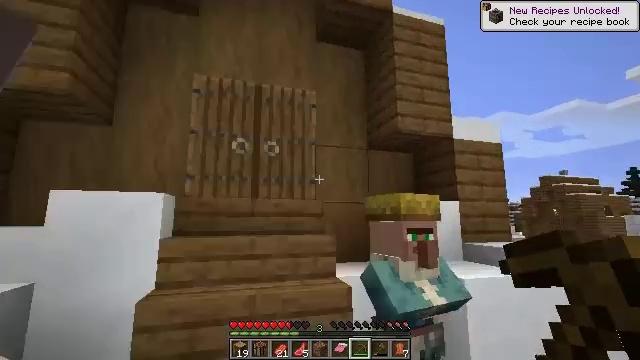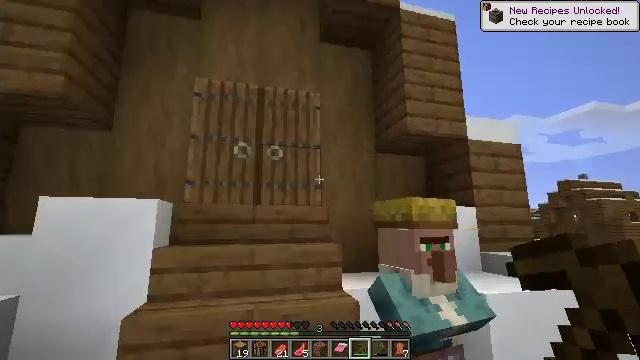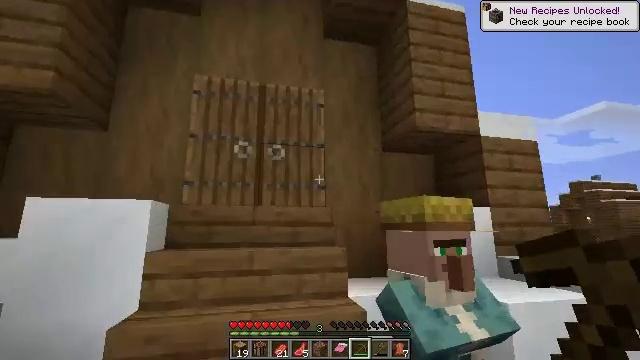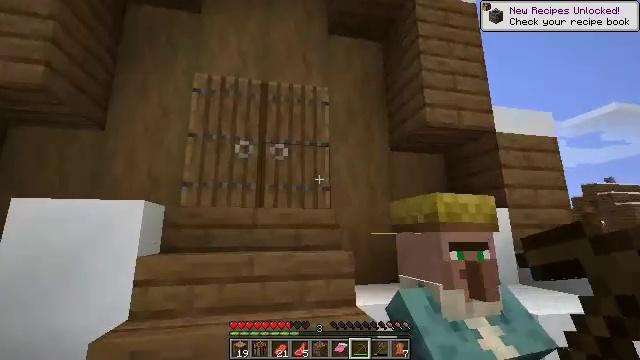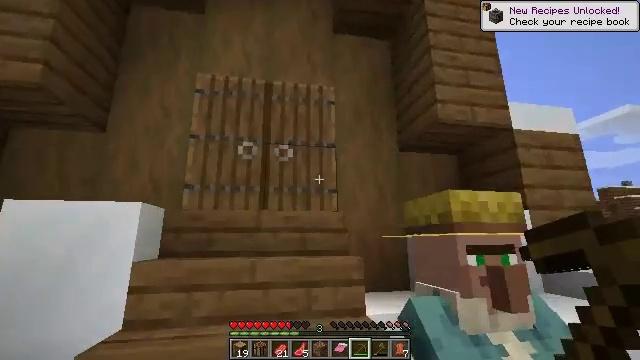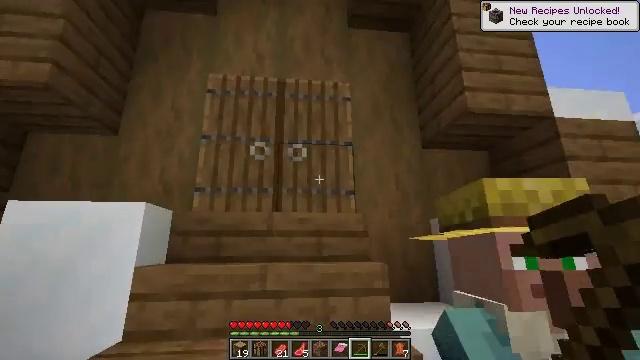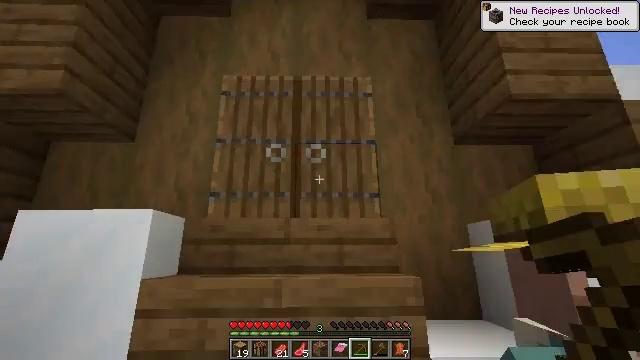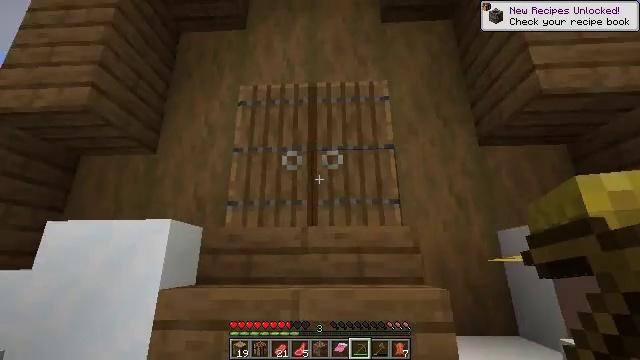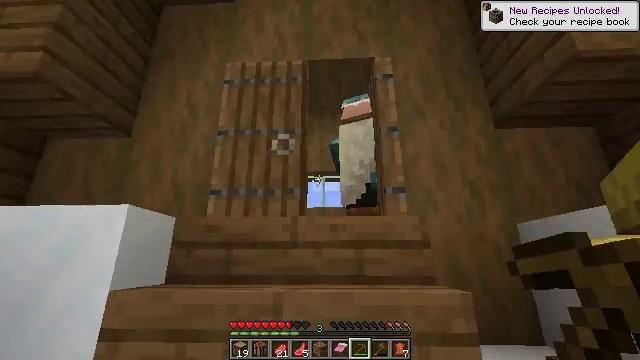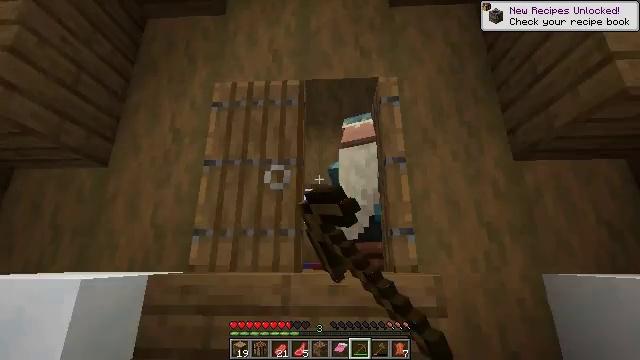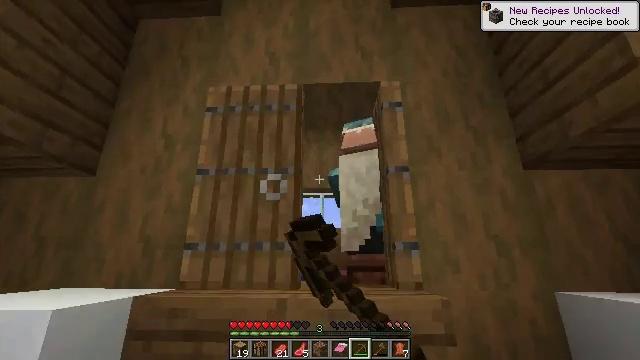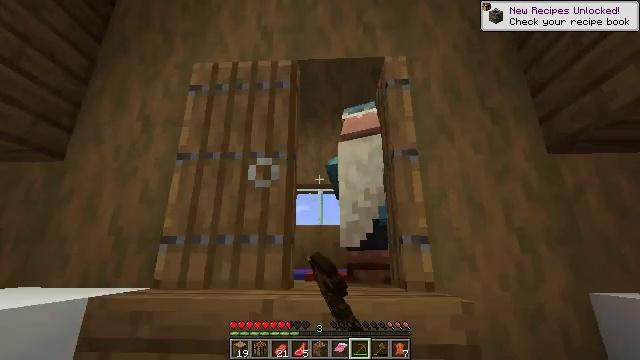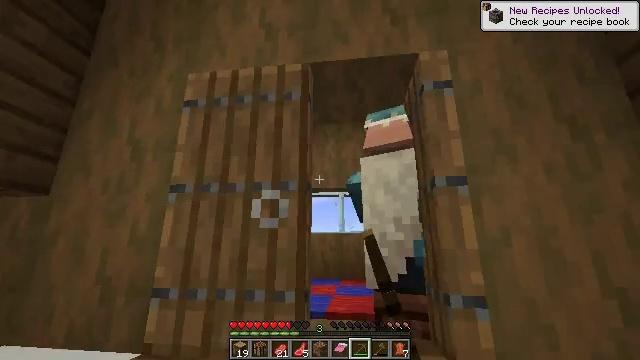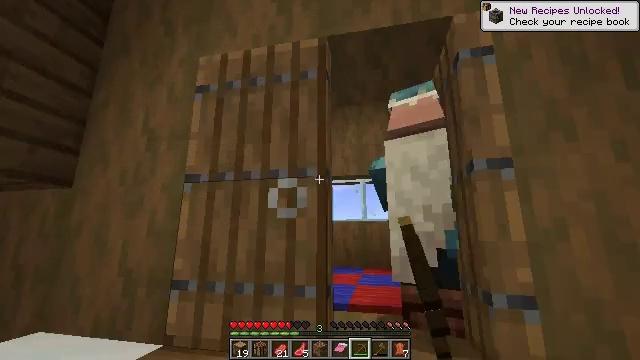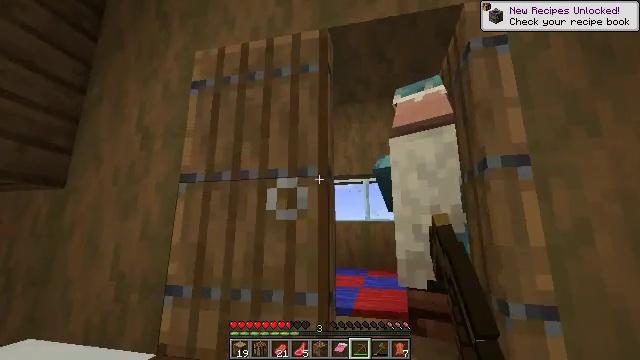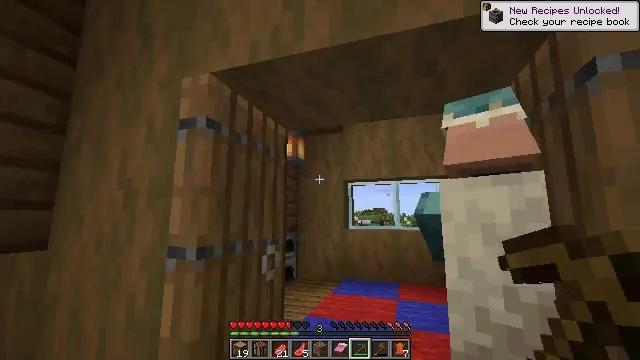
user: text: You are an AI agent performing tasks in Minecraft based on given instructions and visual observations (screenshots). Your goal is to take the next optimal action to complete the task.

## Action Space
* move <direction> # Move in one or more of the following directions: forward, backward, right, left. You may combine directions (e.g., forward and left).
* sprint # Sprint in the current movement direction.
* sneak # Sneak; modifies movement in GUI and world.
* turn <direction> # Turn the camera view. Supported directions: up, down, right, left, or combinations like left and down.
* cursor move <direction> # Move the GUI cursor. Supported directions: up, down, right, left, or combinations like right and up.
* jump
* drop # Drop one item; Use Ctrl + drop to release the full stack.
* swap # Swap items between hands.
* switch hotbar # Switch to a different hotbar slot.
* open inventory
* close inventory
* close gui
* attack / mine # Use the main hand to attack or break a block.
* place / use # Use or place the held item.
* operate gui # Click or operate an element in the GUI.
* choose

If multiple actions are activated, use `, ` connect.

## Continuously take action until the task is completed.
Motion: motion action
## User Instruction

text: Mine the lantern.
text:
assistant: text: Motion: move forward, turn left and up
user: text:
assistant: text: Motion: move forward, turn left
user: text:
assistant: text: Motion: move forward, turn left
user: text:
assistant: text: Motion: move forward, turn left and up
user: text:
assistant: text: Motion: move forward, turn left and up
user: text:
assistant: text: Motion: move forward, turn left and up
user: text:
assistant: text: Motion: move forward, turn left and up
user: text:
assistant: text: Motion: move forward, use / place
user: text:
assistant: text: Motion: move forward, use / place
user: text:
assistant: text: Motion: move forward, use / place
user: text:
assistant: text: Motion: move forward
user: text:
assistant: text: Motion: move forward, turn left and down
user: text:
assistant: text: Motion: move forward, turn left and down
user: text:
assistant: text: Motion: move forward
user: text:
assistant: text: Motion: move forward, turn left and down, use / place
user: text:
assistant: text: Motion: move forward, turn left, use / place
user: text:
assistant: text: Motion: move forward, use / place
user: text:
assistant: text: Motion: move forward
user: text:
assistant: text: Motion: move forward, turn down
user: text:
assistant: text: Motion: turn down
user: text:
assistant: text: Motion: turn left and down
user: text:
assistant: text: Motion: turn down
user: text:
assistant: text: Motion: move forward
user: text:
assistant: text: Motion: move forward
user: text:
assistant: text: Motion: move forward
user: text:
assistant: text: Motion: move forward
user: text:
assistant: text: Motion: move forward, turn left
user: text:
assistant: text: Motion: move forward
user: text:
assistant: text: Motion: move forward and move right, turn left
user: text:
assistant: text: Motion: move forward and move right, turn left